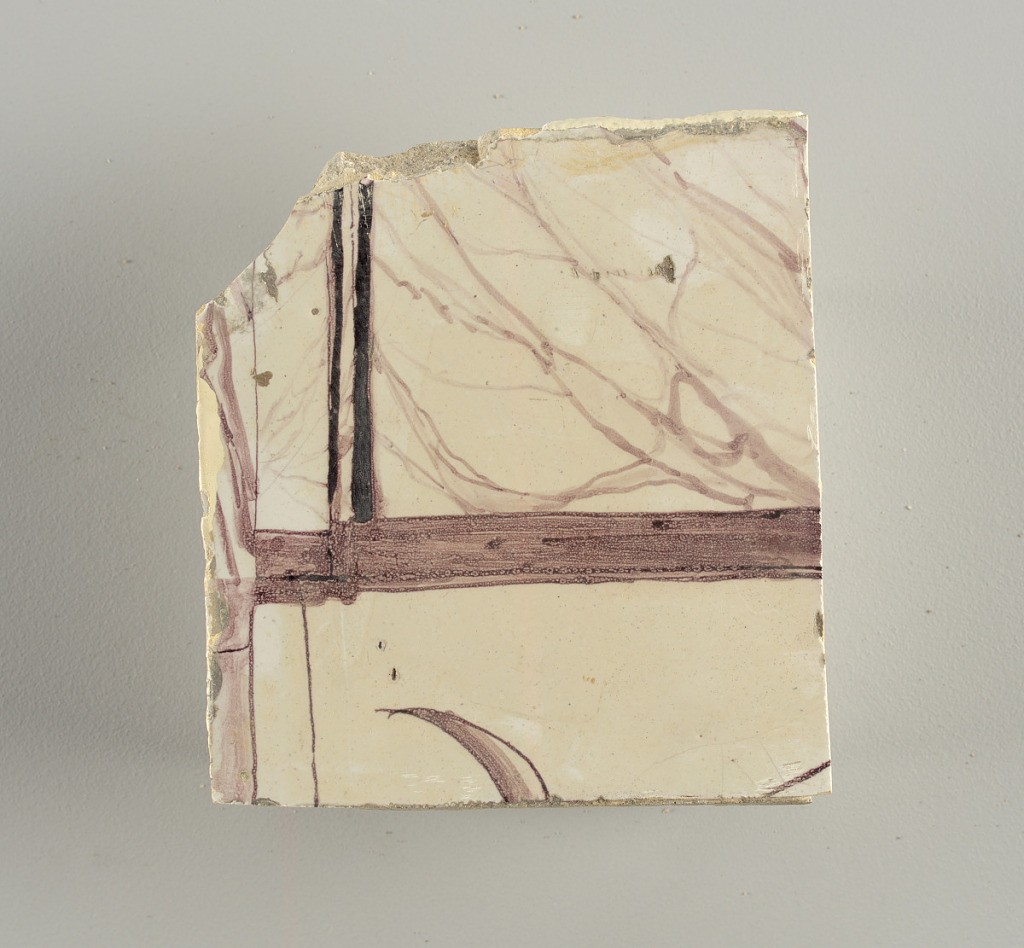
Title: Wall facing
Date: ca. 1725
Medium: tin-glazed earthenware, underglaze
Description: Running design for a frieze or a dado, composed of scrolls of foliage and strapwork, and four repeating motifs--a seated woman in a small upright oval medallion, a putto seated on a rocailled base, and strapwork in axial pattern.  The various panels, A to F, show various repeats of the same design, all being five tiles high and a varying number of tiles wide.